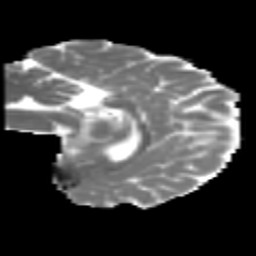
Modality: MD
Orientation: sagittal
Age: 31
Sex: female
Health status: healthy